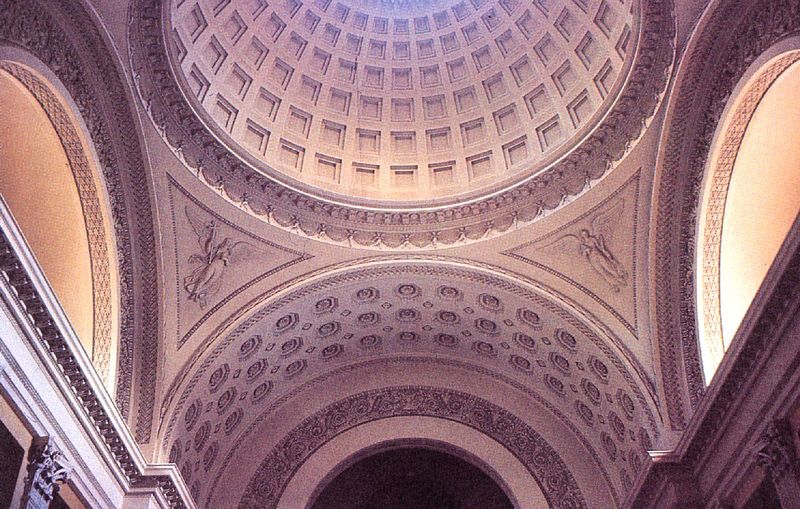
Titel: Schloss Christiansborg
Künstler: Christian Frederik Hansen
Standort: Kopenhagen, Schloss Christiansborg (EU - Dänemark)
Schlagwörter: gemälde, schatten, frauen, ausschnitt, grau, hell, licht, säule, gebäude, beige, muster, kirche, sonne, decke, rund, engel, bogen, perspektive, lila, violett, kuppel, verzierung, foto, bögen, gewölbe, kassetten, quadrat, mäander, kasettendecke